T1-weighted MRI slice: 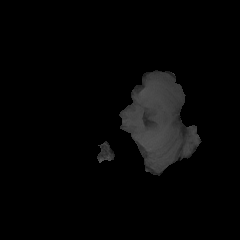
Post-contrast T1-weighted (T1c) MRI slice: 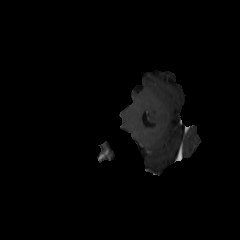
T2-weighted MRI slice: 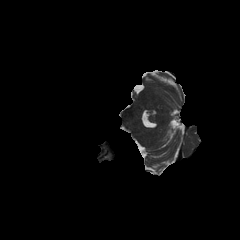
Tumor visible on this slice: no